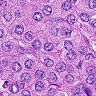
Metastatic tissue present: yes